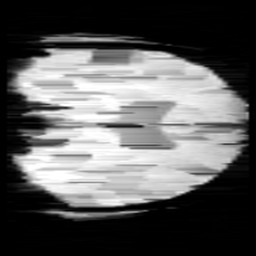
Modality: minIP
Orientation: coronal
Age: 12
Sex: male
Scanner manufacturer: siemens
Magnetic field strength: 3 T
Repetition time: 0.027 s
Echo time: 0.02 s